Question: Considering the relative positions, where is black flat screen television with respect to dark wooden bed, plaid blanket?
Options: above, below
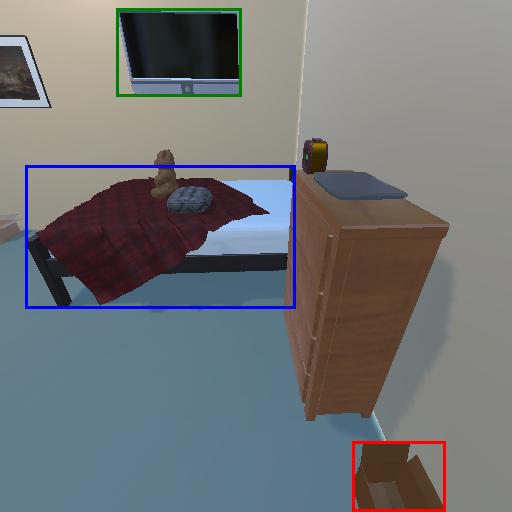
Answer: above